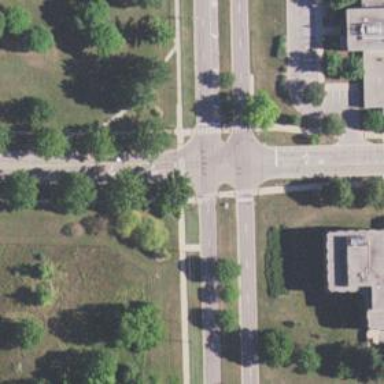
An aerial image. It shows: Marked crossing on the road.